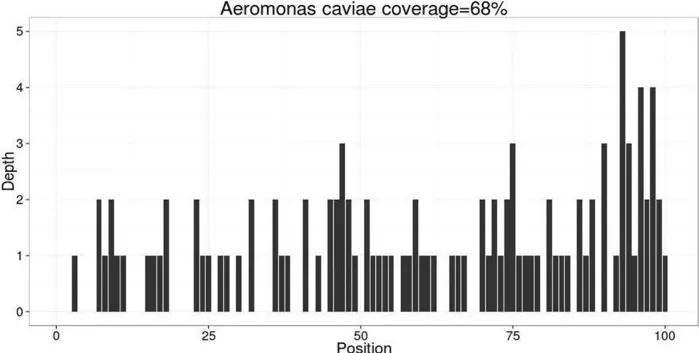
mNGS indicated 106 mapping sequence reads of Aeromonas caviae were identified with a coverage rate of 68%. Mapping sequence read refer to the number of sequences matched to the pathogen, which is influenced by the pathogen load in the specimen, nucleic acid extraction amount, and proportion of human sequences. A higher number indicates a higher credibility of detecting the pathogen in the specimen.
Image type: pathology (immunostaining)